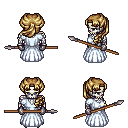
a pixel art fantasy rpg character, male body template, skeleton, underdress, metal pants, blonde princess hairstyle, metal gloves, metal boots, spear, four views (front, back, left, right), 2x2 character sprite sheet, small pixel art, hard edges, no anti-aliasing